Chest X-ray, PA view. Patient: 47 years old, sex M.
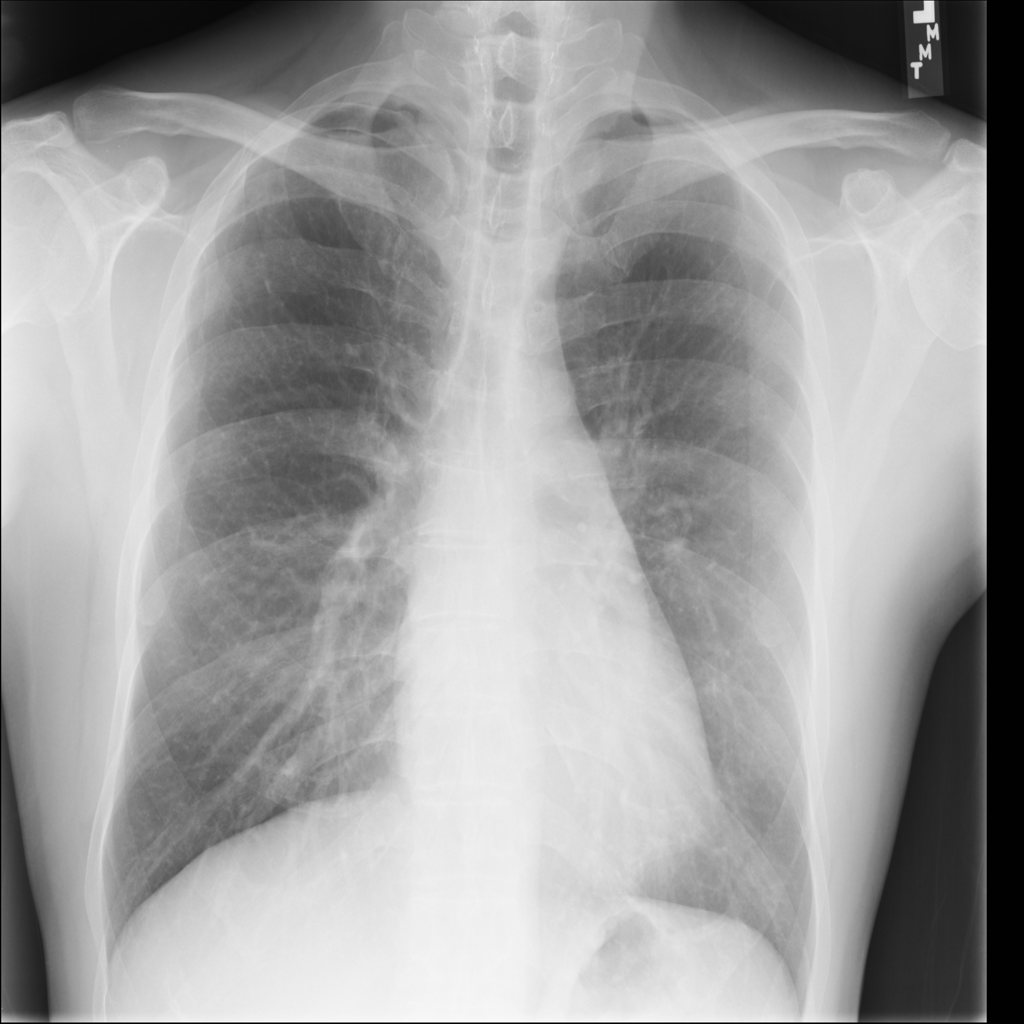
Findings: Nodule